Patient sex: M
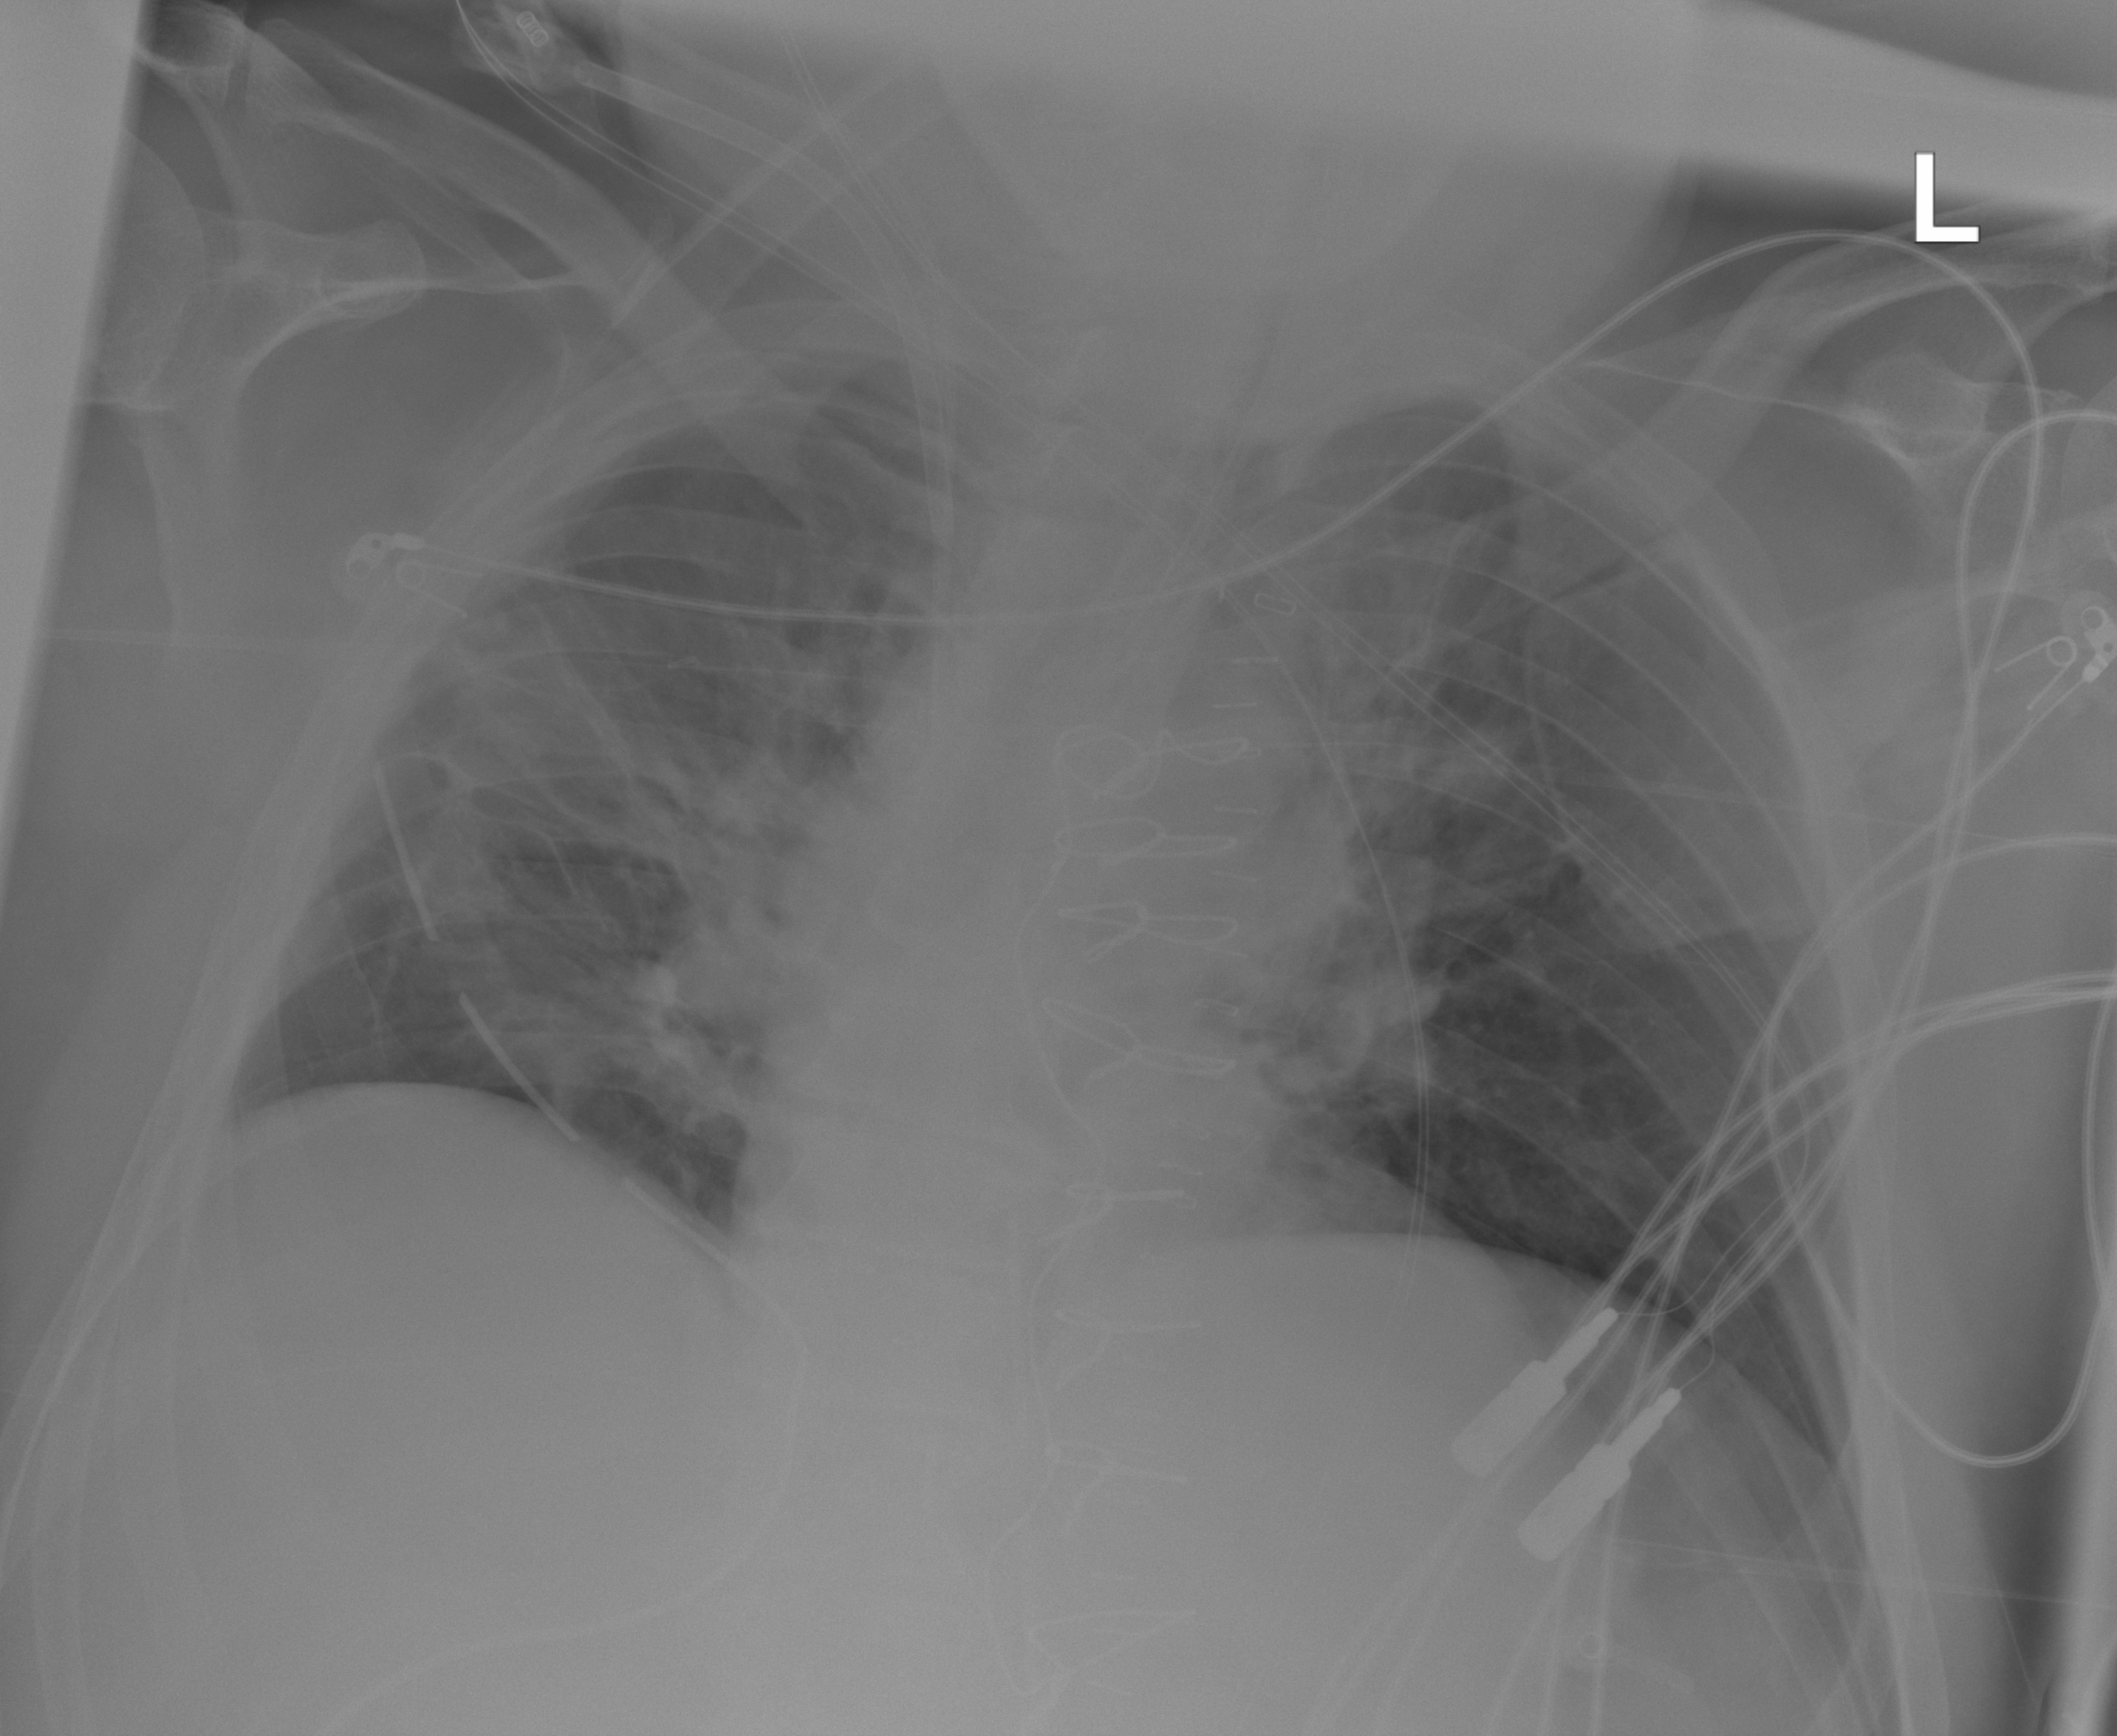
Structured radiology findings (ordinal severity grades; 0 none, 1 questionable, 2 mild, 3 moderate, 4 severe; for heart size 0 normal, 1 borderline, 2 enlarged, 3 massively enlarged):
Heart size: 0
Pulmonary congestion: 0
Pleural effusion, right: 0
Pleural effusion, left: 0
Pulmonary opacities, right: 0
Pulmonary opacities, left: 0
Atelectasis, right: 3
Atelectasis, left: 3